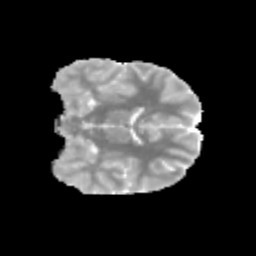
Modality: MD
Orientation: coronal
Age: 13
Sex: male
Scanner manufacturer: siemens
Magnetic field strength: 3 T
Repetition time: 3.8 s
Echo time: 0.07 s